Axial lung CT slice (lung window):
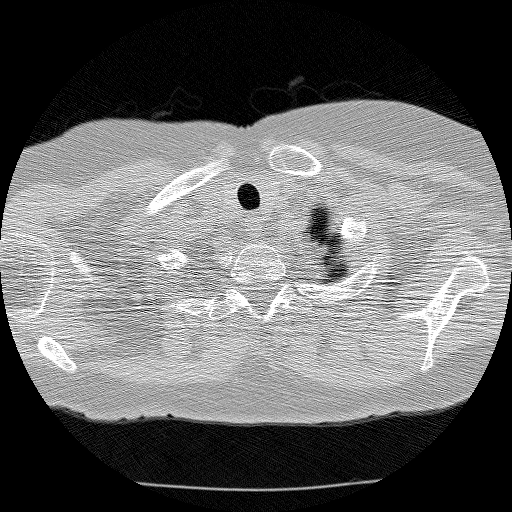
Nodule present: no